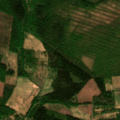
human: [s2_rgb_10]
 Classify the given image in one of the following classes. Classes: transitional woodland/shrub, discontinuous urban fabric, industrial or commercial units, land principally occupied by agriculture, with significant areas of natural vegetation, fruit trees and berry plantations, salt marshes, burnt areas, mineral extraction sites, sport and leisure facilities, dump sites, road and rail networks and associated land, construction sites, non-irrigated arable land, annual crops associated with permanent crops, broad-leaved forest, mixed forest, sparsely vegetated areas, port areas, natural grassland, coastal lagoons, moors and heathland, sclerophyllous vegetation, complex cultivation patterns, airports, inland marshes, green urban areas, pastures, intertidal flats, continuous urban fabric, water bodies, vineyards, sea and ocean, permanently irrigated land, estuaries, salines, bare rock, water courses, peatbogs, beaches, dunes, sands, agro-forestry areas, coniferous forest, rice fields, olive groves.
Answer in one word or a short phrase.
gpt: mixed forest